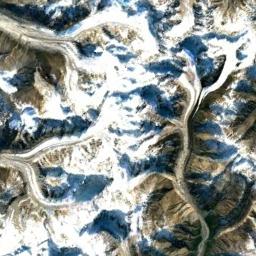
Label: snowberg